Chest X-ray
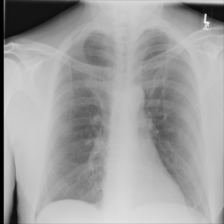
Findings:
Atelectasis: negative
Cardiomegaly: negative
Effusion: negative
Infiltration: negative
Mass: negative
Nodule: negative
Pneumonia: negative
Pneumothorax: negative
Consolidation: negative
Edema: negative
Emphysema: negative
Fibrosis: negative
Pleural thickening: negative
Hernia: negative